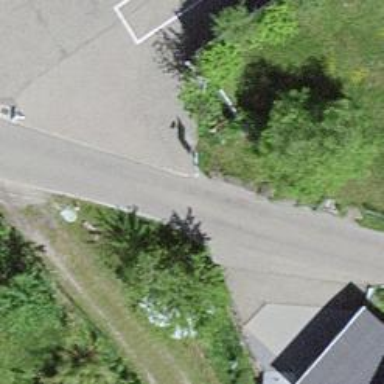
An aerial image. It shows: Residential road with asphalt surface and no sidewalk.